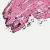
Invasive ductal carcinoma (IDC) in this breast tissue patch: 0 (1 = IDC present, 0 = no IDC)